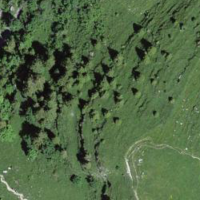
EUNIS habitat code: 41
Species observed at this site:
Gentianella campestris